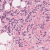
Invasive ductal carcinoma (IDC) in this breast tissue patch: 1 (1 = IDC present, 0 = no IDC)